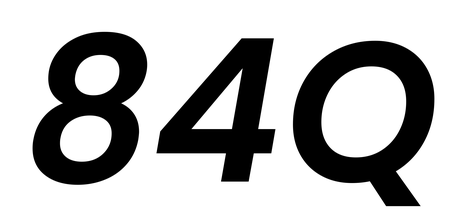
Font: Poppins-SemiBoldItalic